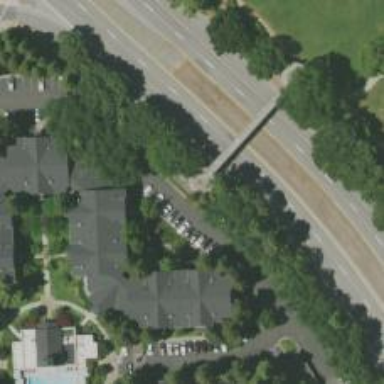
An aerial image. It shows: Footway bridge.